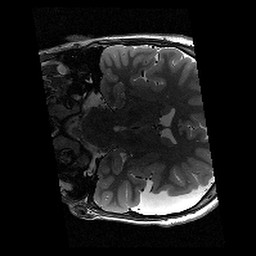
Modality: T2w
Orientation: coronal
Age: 12
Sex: male
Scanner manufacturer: siemens
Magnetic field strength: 3 T
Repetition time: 9.23 s
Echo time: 0.067 s